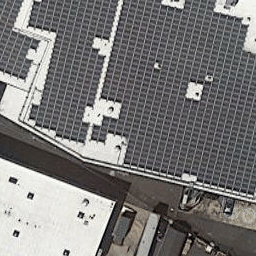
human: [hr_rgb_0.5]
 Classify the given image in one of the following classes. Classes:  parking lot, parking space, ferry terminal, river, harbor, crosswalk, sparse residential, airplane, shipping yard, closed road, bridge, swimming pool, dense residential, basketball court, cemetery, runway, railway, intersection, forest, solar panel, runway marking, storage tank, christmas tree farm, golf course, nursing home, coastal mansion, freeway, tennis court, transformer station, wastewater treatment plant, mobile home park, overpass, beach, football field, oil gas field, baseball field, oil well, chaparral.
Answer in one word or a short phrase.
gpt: solar panel